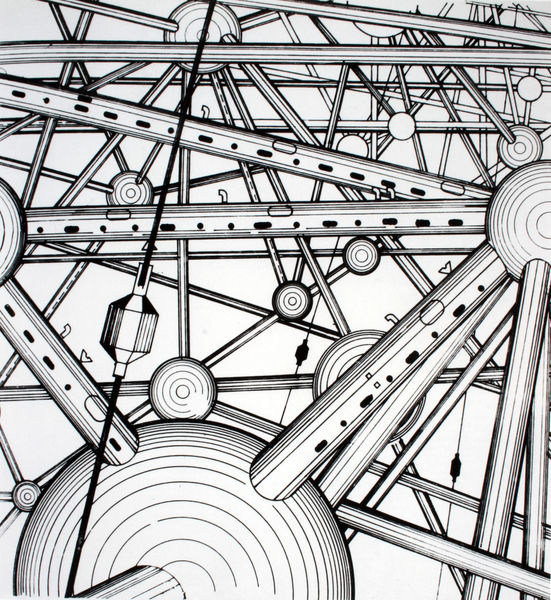
Titel: "Under Water City", Ansicht
Künstler: Archigram
Schlagwörter: schwarz, weiss, striche, kreise, bleistift, verbindungen